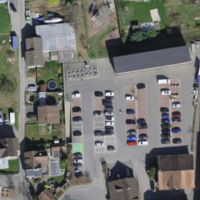
EUNIS habitat code: 54
Species observed at this site:
Convallaria majalis